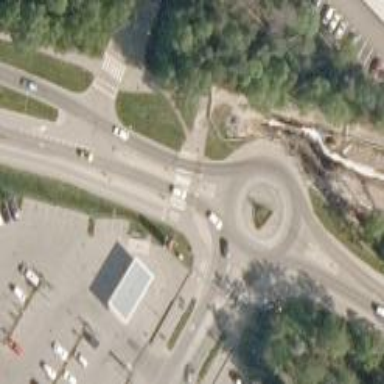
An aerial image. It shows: Asphalt road that is secondary route leading to roundabout.